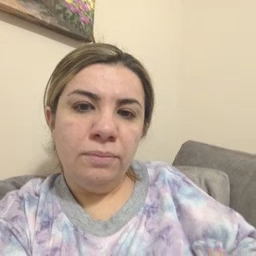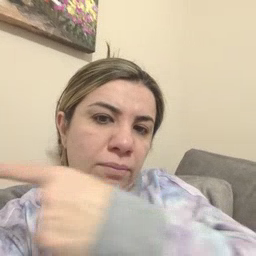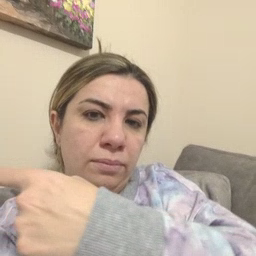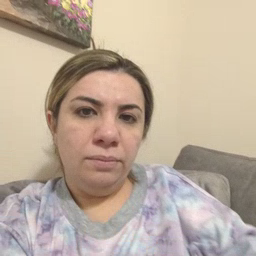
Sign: hesheit